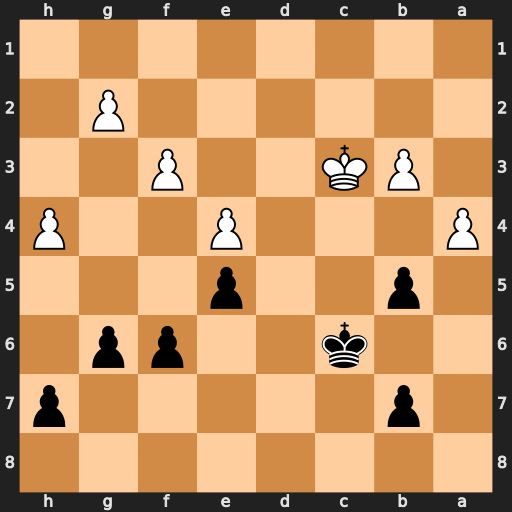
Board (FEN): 8/1p5p/2k2pp1/1p2p3/P3P2P/1PK2P2/6P1/8
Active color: b
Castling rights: -
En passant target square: -
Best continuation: bxa4 bxa4 Kc5